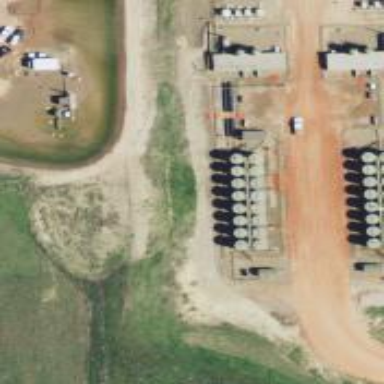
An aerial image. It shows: Storage tank that is man-made.